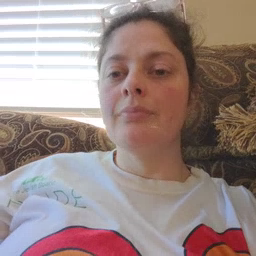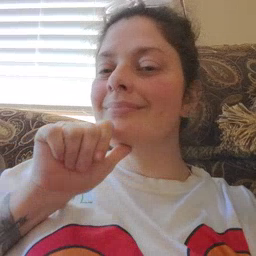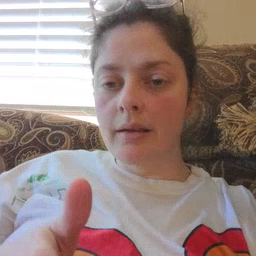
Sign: not